Chest X-ray:
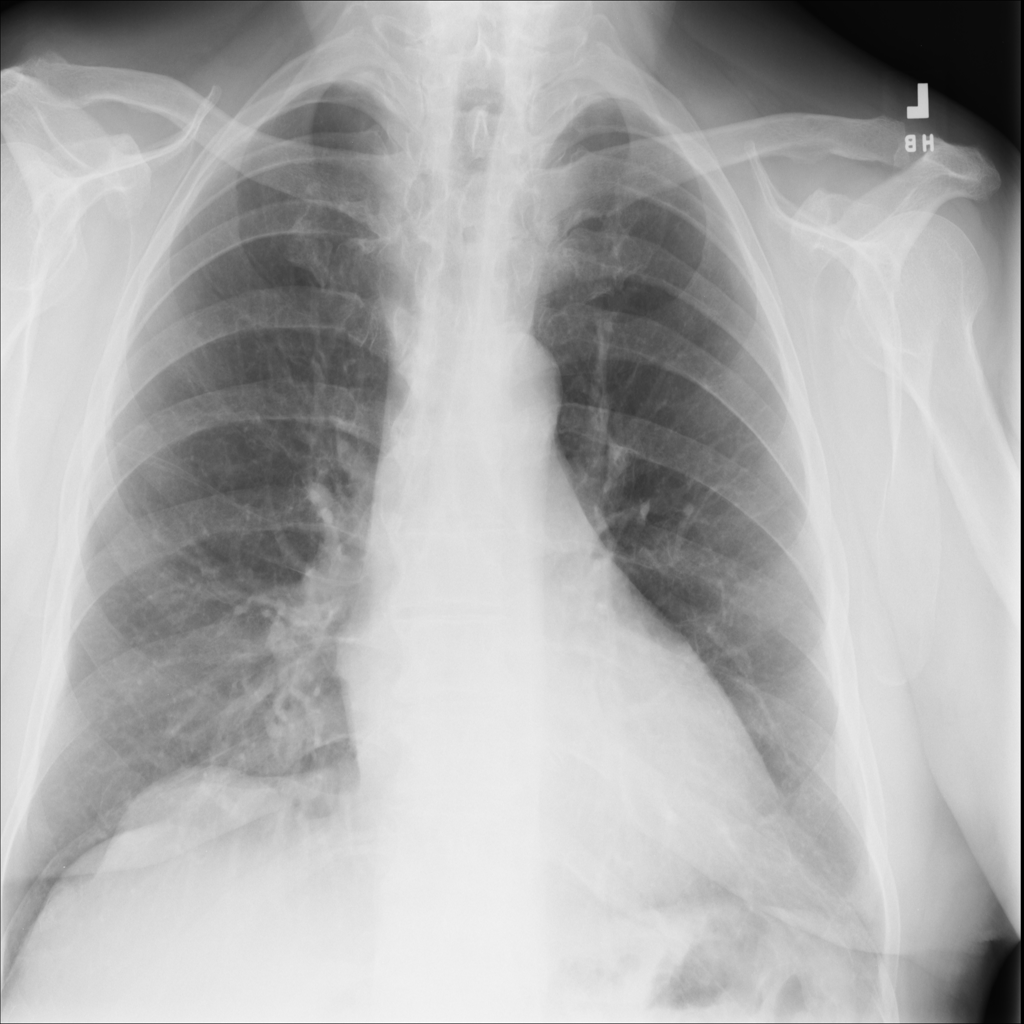
No abnormal finding: yes